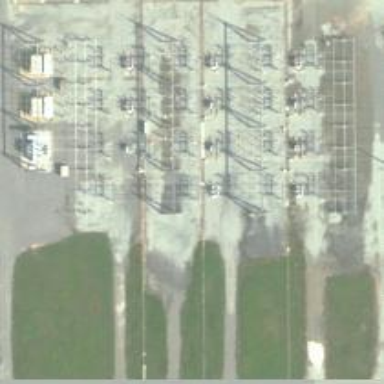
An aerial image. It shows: Switch used for power control.